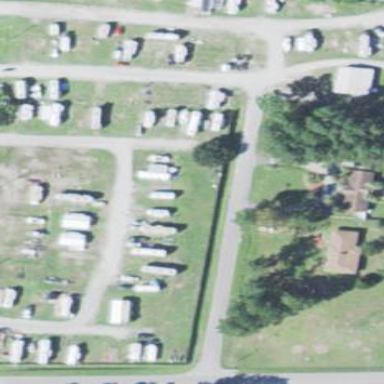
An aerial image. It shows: Campsite for tourism.